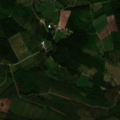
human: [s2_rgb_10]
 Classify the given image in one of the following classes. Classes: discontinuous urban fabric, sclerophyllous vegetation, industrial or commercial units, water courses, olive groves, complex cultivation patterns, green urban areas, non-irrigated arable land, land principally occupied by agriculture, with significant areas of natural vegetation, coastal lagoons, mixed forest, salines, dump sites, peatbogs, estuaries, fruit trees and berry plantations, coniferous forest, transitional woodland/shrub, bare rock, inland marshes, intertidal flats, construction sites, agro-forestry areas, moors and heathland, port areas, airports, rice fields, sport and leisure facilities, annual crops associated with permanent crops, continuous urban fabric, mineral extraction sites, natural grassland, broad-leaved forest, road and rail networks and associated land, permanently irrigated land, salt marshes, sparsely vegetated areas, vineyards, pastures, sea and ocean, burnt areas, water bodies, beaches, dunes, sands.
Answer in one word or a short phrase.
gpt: coniferous forest, mixed forest, transitional woodland/shrub